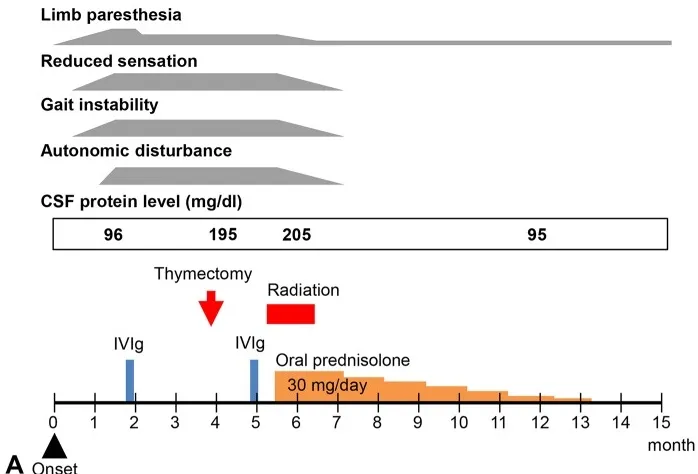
(A) Clinical course of the patient. CSF, cerebrospinal fluid; IVIg, intravenous immunoglobulin.
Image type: pathology (immunostaining)